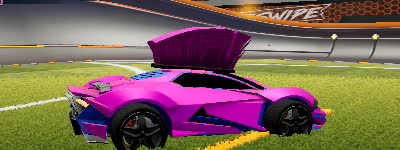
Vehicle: werewolf